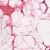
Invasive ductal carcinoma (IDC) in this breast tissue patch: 0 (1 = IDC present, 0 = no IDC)